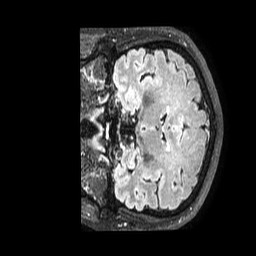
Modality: FLAIR
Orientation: coronal
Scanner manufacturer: philips
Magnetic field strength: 3 T
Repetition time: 4.8 s
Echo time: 0.34 s